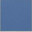
Piece: xx